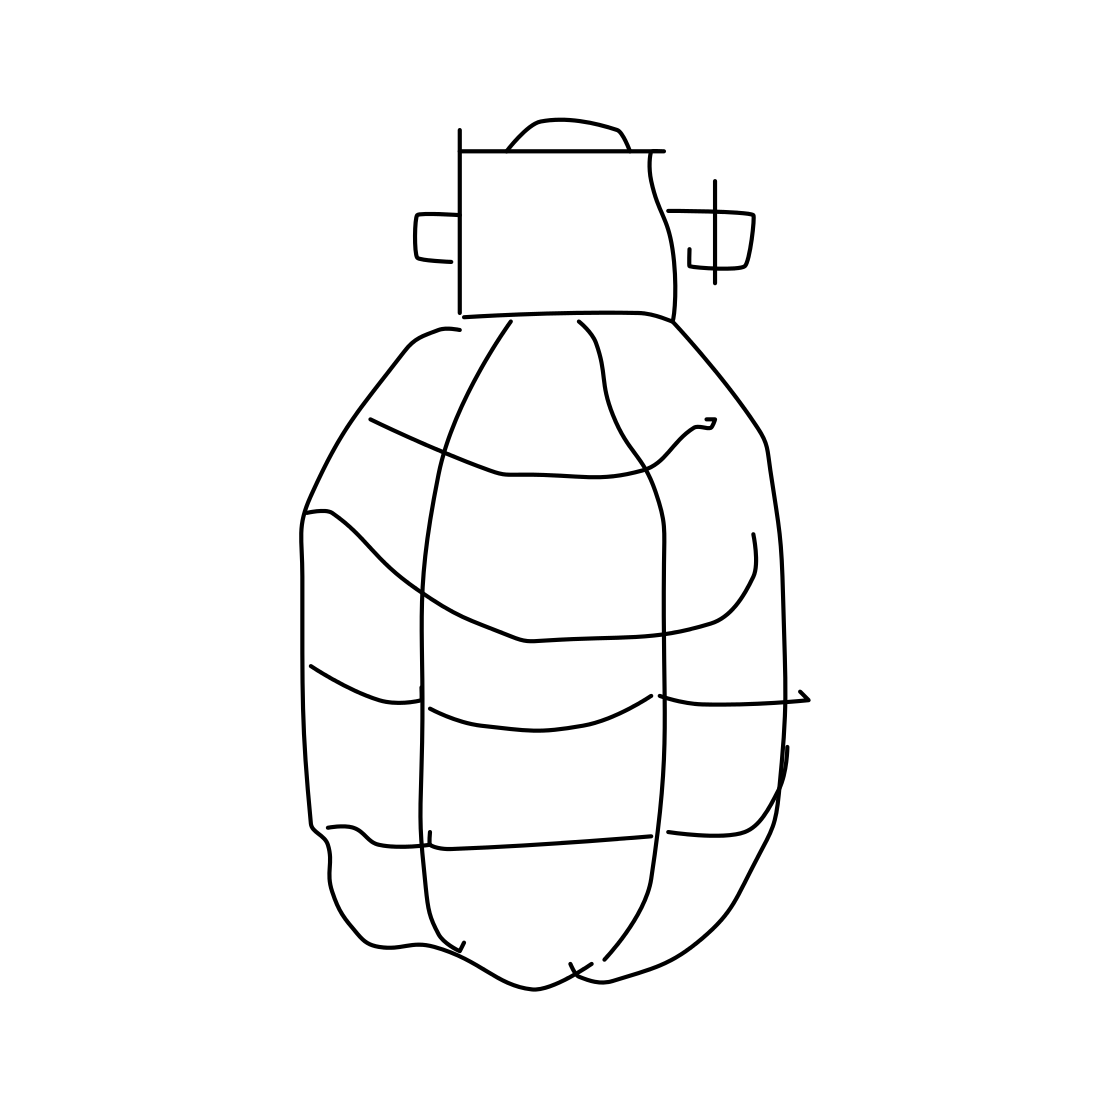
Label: grenade